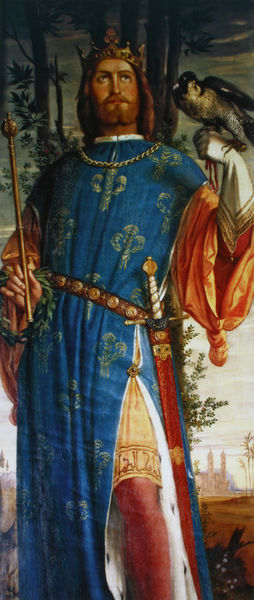
Titel: Kaiser Friedrich II. (Ausschnitt)
Künstler: Philipp Veit
Standort: Frankfurt am Main
Institution: Rathaus (Römer)
Schlagwörter: adler, baum, blau, falke, hand, mann, umhang, vogel, weiß, bäume, landschaft, braun, bunt, handschuh, mund, nase, orange, schmuck, blick, gürtel, rot, schloss, malerei, muster, bart, blond, hemd, hose, jung, augen, hermelin, kragen, vollbart, ärmel, kirche, gewand, gold, mantel, pose, saum, krone, locken, stock, bein, stab, kette, friedrich, kaiser, könig, bordüre, knie, scheide, strümpfe, stolz, burg, türme, ideal, schwert, herrscher, kranz, ritter, knauf, untersicht, hermelinmantel, zepter, tehen, falkner, fibel, manns, friedrich ii, gürtle, blaues gewand, goldene kette, rotes unterklied, rotes unterkleid, baum*bart, könig falkner